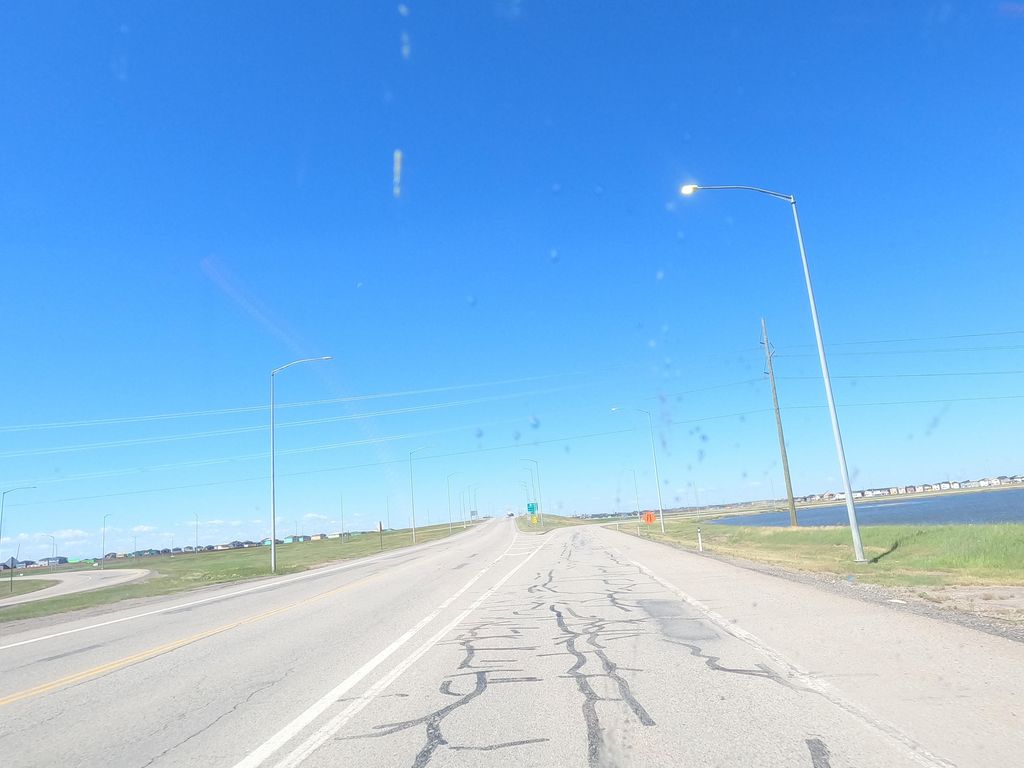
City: calgary